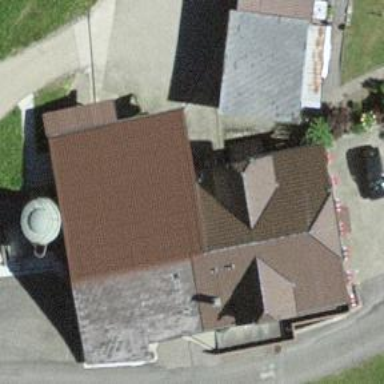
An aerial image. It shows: Farm building.